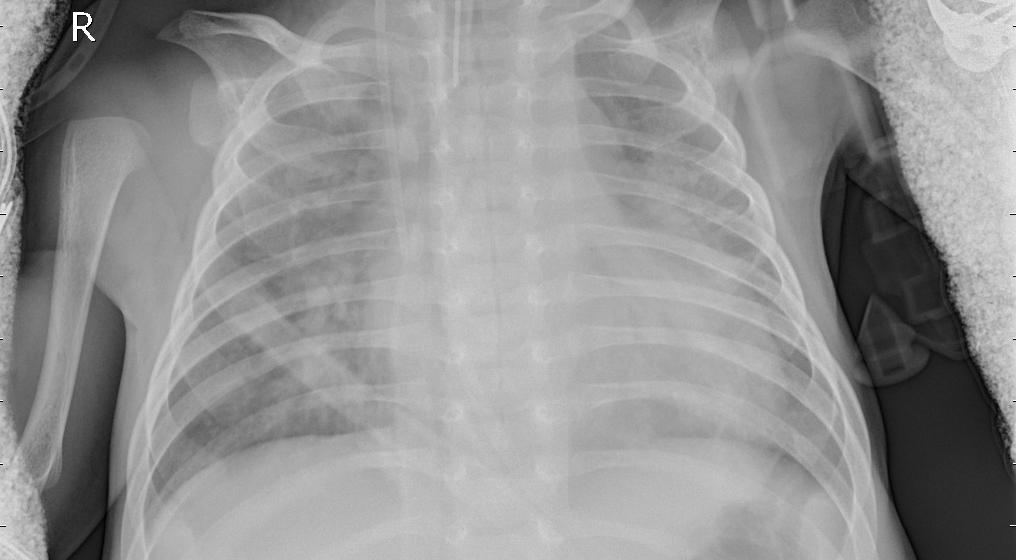
Diagnosis: PNEUMONIA